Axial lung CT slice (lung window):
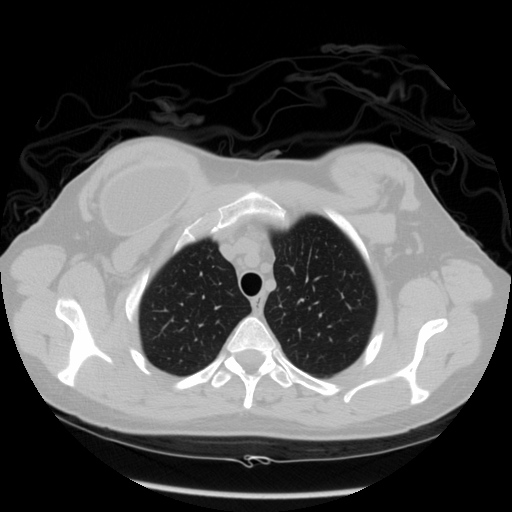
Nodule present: no